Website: slack
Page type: payment
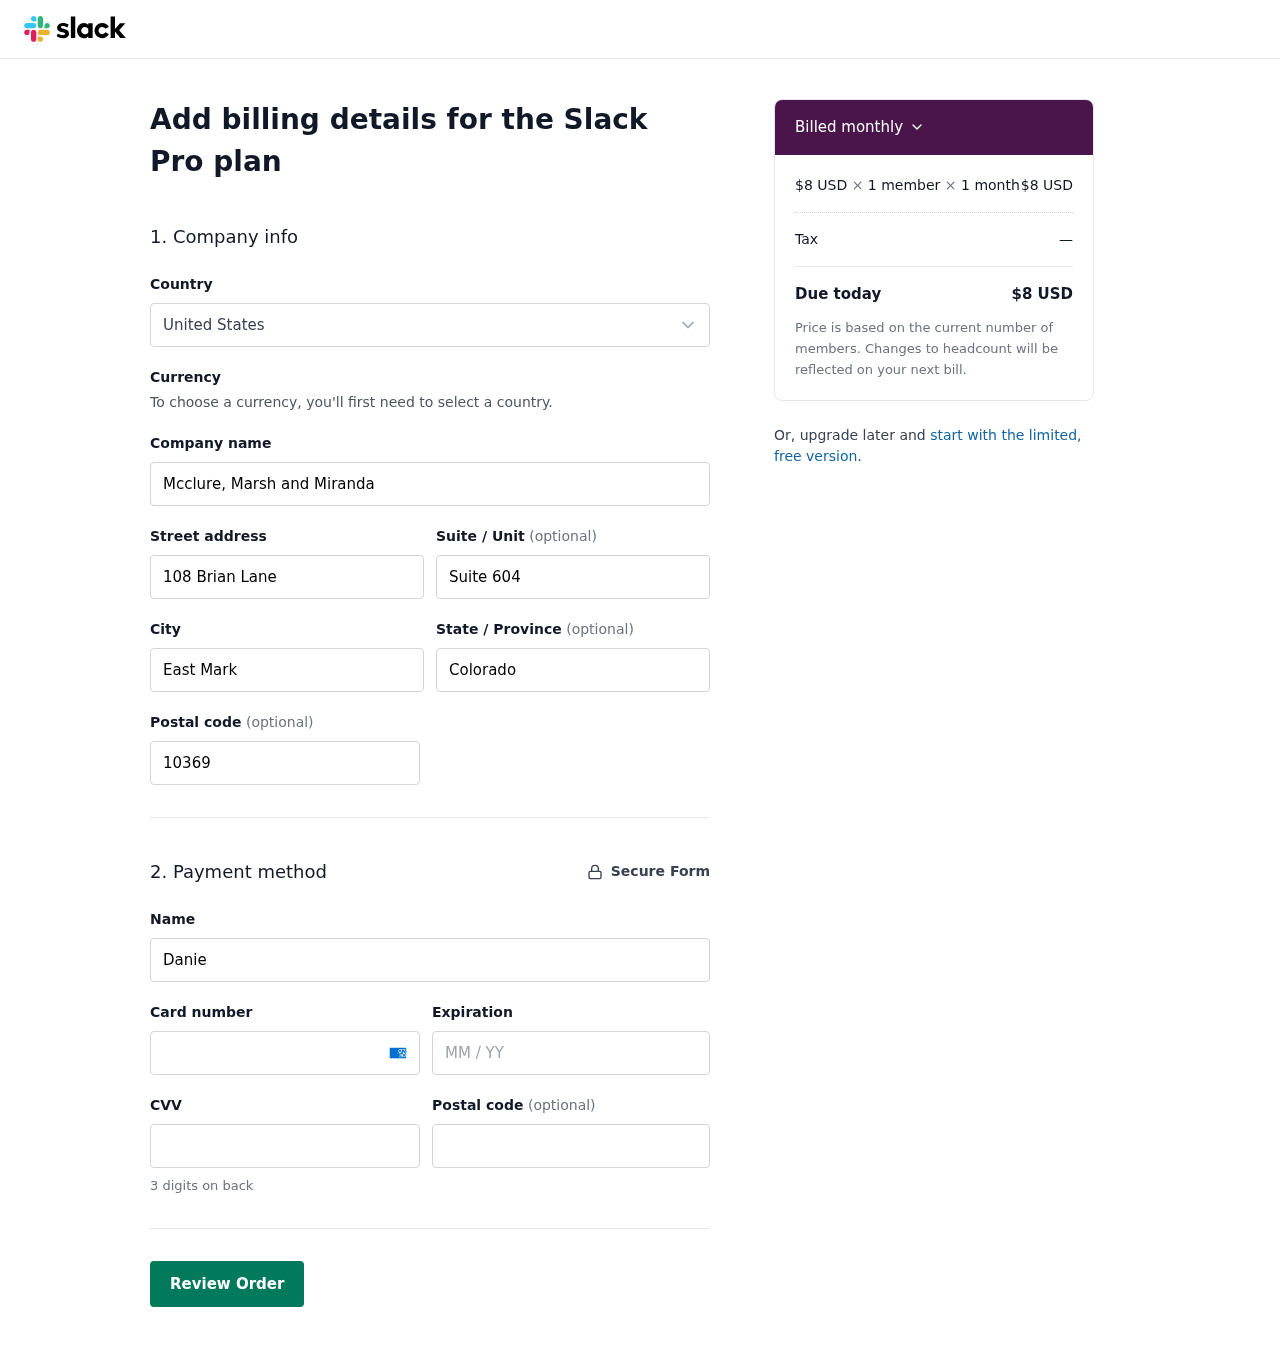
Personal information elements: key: PII_COUNTRY
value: United States
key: PII_COMPANY
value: Mcclure, Marsh and Miranda
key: PII_STREET
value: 108 Brian Lane
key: PII_STREET2
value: Suite 604
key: PII_CITY
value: East Mark
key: PII_STATE
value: Colorado
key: PII_POSTCODE
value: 10369
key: PII_FULLNAME
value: Daniel Walker
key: PII_CARD_NUMBER
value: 3742 8679 4268 634
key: PII_CARD_EXPIRY
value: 09/30
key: PII_CARD_CVV
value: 6786
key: PII_POSTCODE2
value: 14915
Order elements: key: ORDER_PRICE_PER_MEMBER
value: $8 USD
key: ORDER_NUM_MEMBERS
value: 1 member
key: ORDER_NUM_MONTHS
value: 1 month
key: ORDER_SUBTOTAL
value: $8 USD
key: ORDER_TAX
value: —
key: ORDER_TOTAL
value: $8 USD